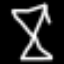
Label: hourglass